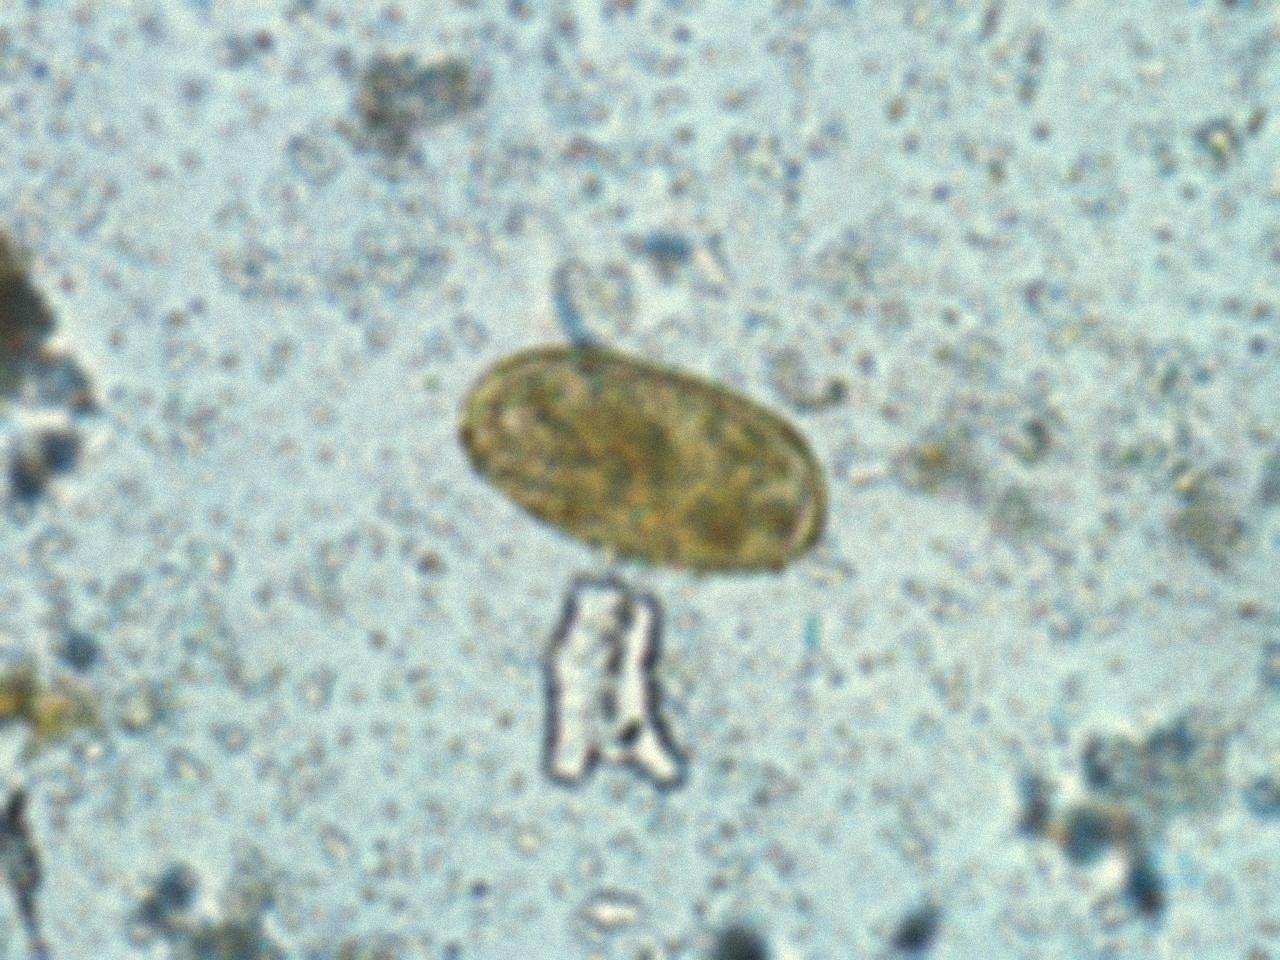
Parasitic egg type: Paragonimus spp